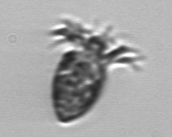
Label: Strombidium_tintinnodes